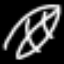
Label: leaf